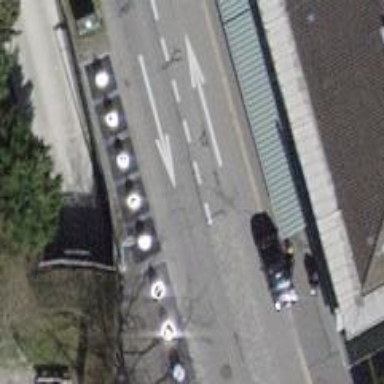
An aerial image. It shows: Recycling container for recycling.